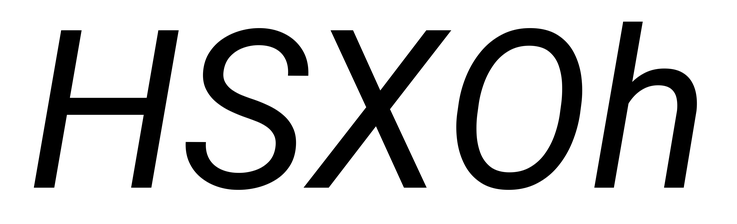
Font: Roboto-Italic_Italic